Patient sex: F
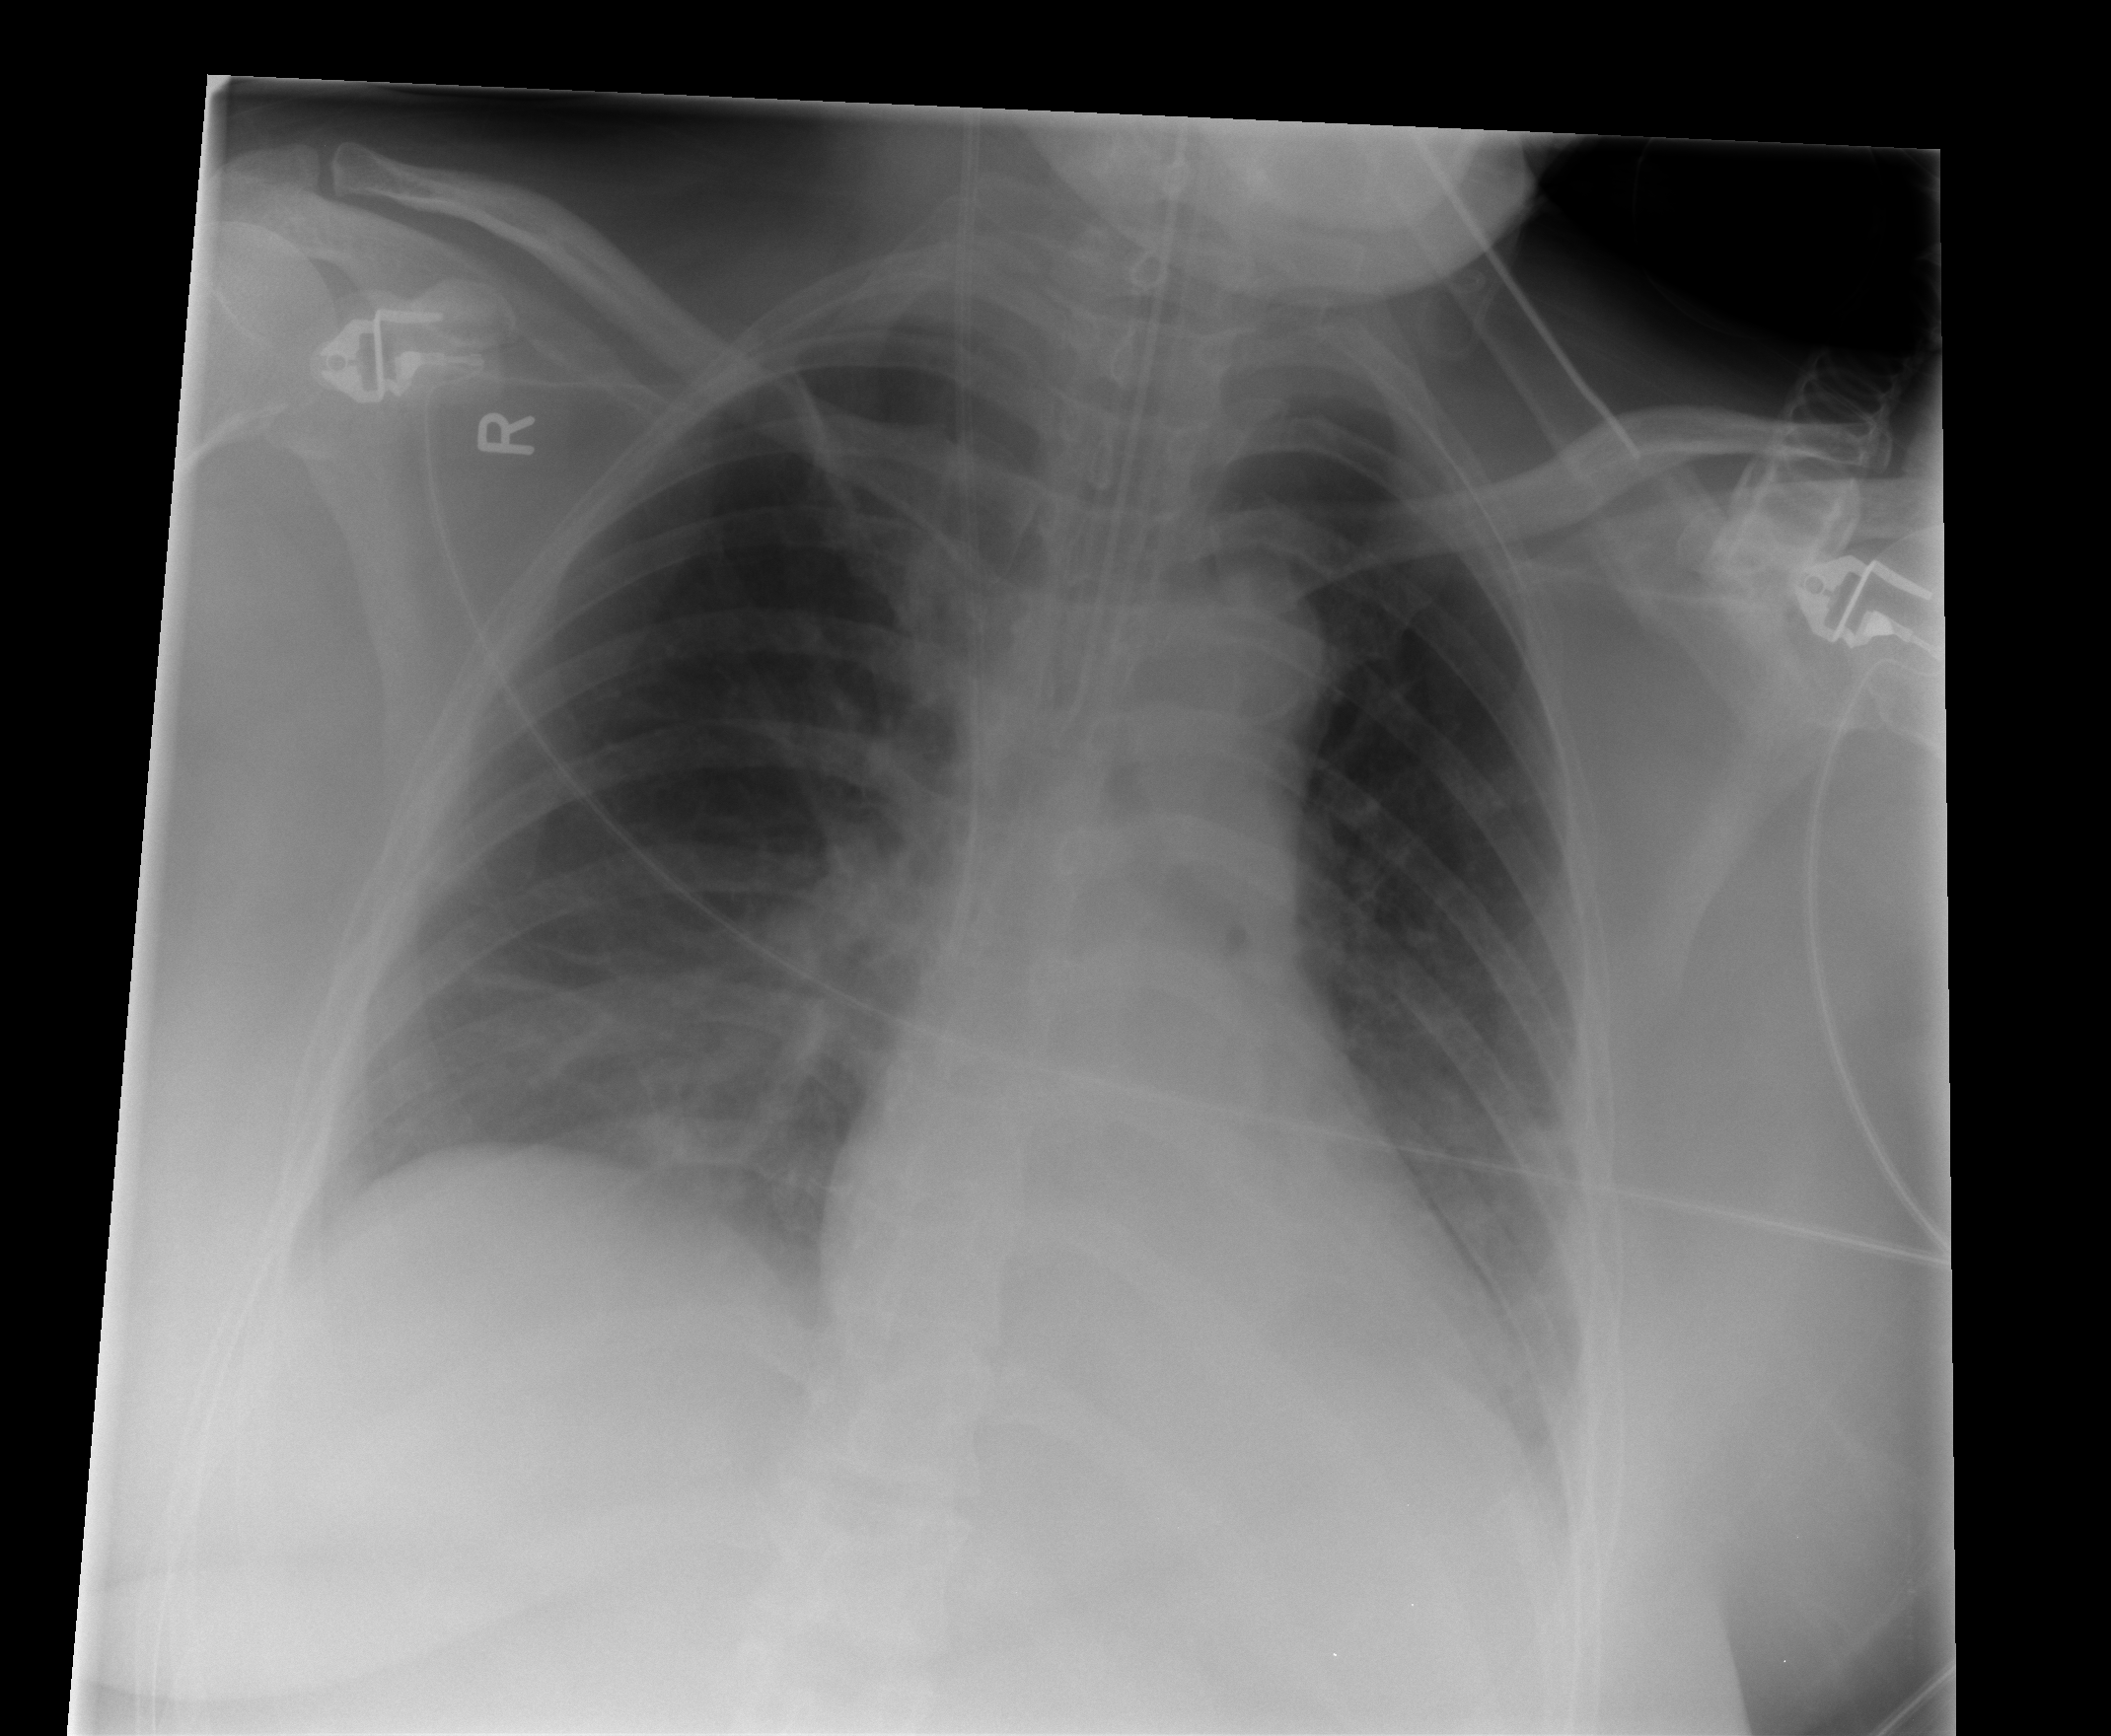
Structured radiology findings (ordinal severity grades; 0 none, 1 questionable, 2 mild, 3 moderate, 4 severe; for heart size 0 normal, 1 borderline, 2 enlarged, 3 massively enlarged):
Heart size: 1
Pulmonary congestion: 0
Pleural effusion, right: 0
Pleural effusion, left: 2
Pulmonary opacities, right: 0
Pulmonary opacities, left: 1
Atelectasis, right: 2
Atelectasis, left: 2